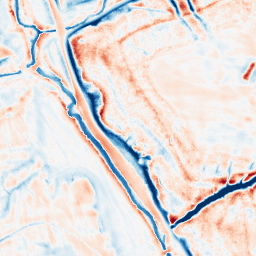
Category: edge_preserving
Decomposition family: bilateral
Decomposition parameters: d: 21
sigma_color: 150
sigma_space: 75
Upsampling method: cubic_catmull_rom
Upsampling parameters: scale: 4
Upsampling scale: 4